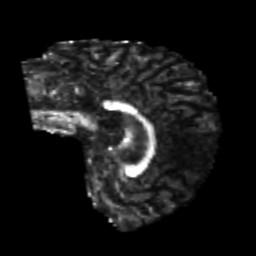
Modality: FA
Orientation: sagittal
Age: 24
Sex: male
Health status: healthy
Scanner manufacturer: philips
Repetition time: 7.388 s
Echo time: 0.08599 s